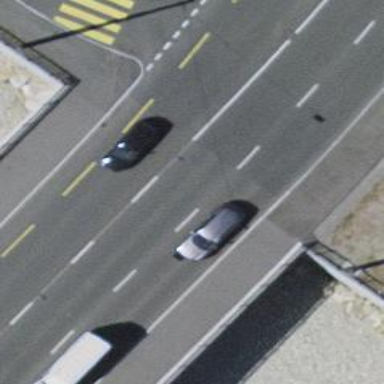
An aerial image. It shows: Primary highway with asphalt surface. It has separate cycle lane and sidewalks on both sides.